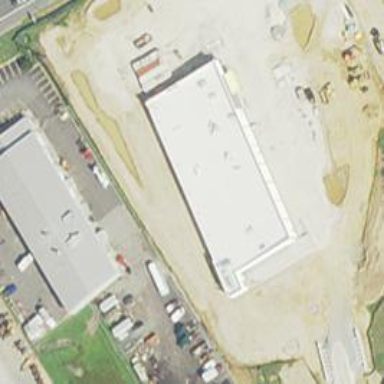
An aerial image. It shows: Building that houses supermarket.